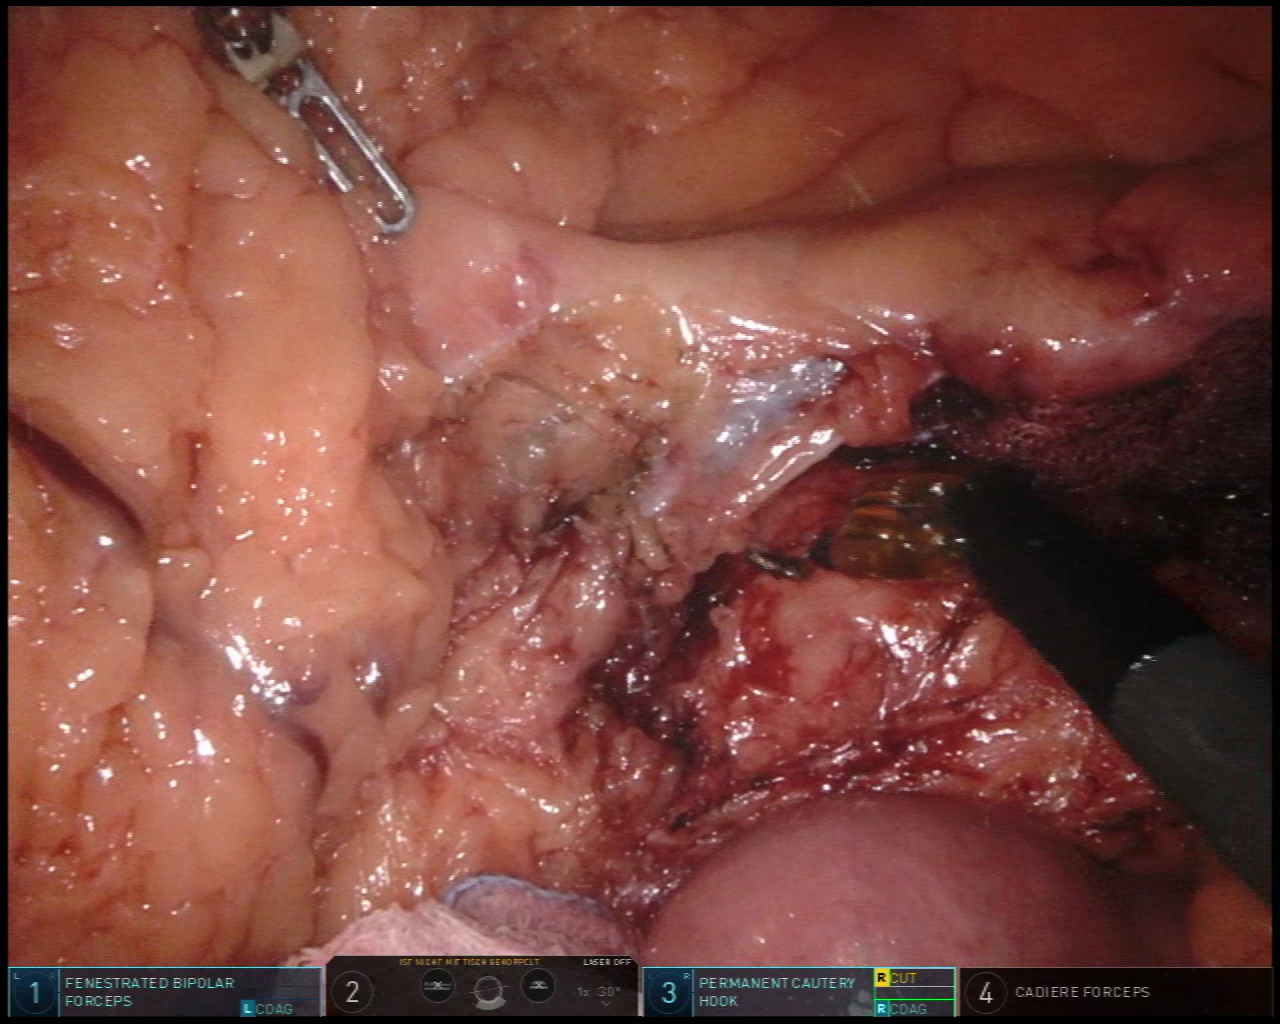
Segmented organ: intestinal_veins
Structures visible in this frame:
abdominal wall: no
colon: no
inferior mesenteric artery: no
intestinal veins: yes
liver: no
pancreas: no
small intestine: yes
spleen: no
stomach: no
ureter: no
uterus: no
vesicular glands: no